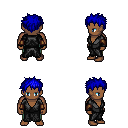
a pixel art fantasy rpg character, male body template, human, dark skin, gray robe, teal pants, blue bedhead hairstyle, leather bracers, four views (front, back, left, right), 2x2 character sprite sheet, small pixel art, hard edges, no anti-aliasing